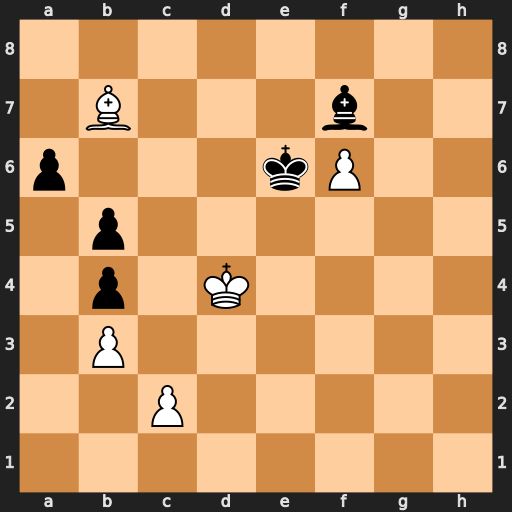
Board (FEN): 8/1B3b2/p3kP2/1p6/1p1K4/1P6/2P5/8
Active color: w
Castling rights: -
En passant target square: -
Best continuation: Bd5+ Kxf6 Bxf7